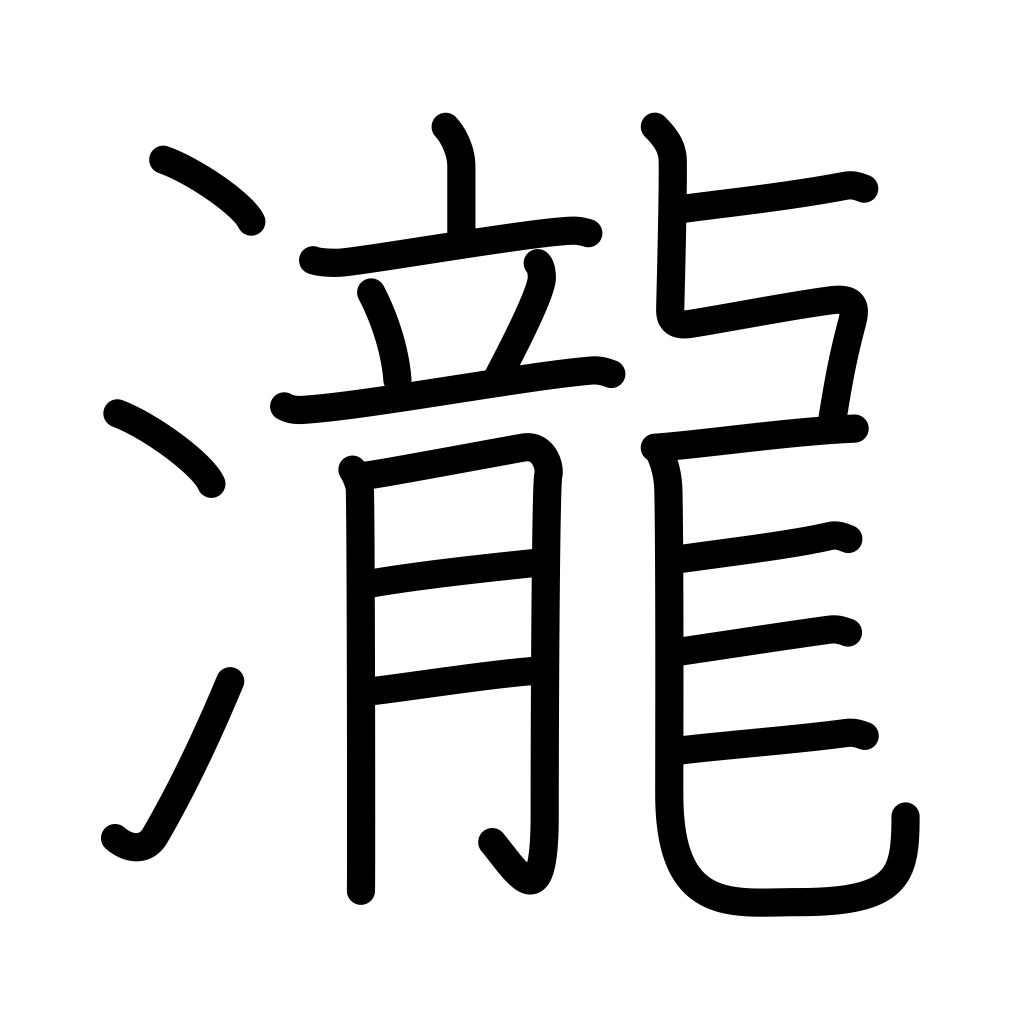
Meaning: waterfall, rapids, cascade